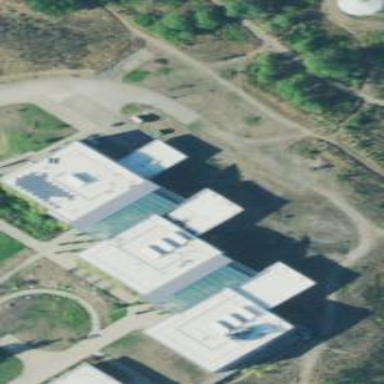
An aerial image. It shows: College building.